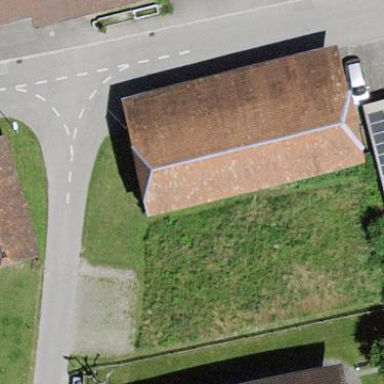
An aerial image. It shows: Barn.